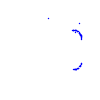
Particle: kaon